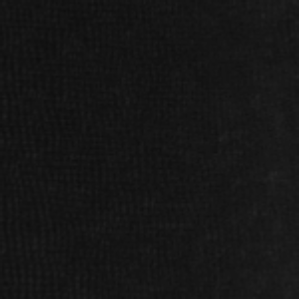
Label: frost